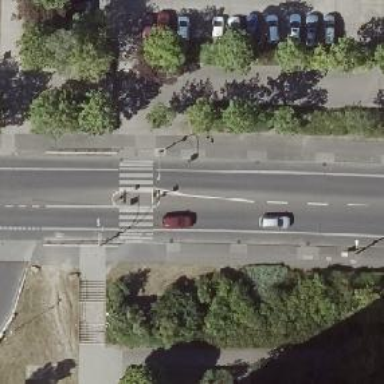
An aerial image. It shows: Marked zebra crossing with island in the middle.